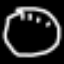
Label: clock